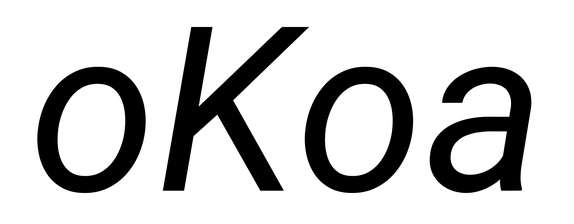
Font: Roboto-Italic_Italic